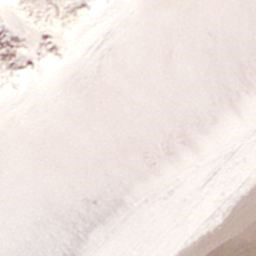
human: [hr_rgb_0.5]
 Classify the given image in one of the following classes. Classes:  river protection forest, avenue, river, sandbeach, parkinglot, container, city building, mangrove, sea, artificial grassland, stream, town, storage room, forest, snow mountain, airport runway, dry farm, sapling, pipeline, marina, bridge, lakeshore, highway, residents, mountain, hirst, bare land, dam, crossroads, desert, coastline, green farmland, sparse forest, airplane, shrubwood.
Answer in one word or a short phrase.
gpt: sandbeach